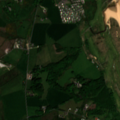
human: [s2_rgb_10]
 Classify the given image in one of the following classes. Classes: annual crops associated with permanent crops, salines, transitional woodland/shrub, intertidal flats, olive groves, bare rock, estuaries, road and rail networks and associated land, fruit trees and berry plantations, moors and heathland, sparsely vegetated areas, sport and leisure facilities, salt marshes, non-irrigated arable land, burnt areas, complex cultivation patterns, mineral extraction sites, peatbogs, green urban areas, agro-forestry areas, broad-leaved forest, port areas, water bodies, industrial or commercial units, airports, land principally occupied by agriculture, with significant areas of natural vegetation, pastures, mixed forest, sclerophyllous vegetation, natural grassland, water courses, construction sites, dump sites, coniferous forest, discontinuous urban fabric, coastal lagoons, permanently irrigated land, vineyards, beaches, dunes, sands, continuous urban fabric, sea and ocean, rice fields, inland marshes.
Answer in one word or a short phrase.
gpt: sport and leisure facilities, pastures, land principally occupied by agriculture, with significant areas of natural vegetation, beaches, dunes, sands